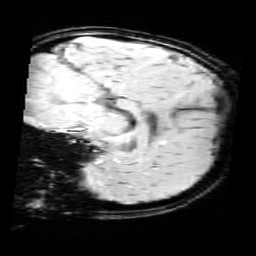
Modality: SWI
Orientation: sagittal
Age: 11
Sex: female
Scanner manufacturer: siemens
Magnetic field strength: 3 T
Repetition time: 0.027 s
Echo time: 0.02 s